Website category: auto
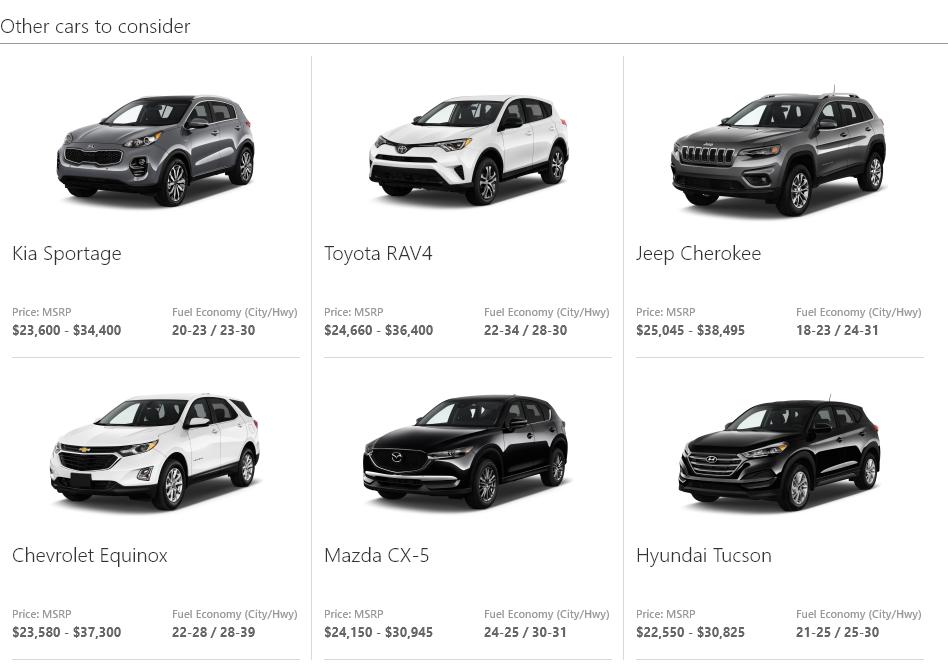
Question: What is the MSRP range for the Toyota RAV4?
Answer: $24,660 - $36,400

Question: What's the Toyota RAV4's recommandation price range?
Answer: $24,660 - $36,400

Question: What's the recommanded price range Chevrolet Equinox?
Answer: $23,580 - $37,300

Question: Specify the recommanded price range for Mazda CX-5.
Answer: $24,150 - $30,945

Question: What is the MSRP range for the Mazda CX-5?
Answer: $24,150 - $30,945

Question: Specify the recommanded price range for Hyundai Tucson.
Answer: $22,550 - $30,825

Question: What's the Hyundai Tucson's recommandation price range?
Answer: $22,550 - $30,825

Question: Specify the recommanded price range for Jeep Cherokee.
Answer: $25,045 - $38,495

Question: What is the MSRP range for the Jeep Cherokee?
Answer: $25,045 - $38,495

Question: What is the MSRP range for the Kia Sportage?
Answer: $23,600 - $34,400

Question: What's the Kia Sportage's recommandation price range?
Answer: $23,600 - $34,400

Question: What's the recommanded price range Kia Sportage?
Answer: $23,600 - $34,400

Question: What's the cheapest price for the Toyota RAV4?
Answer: $24,660

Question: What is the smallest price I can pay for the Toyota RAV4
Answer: $24,660

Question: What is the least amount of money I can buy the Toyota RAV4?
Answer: $24,660

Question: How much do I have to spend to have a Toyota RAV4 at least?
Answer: $24,660

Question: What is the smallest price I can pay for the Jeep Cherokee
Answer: $25,045

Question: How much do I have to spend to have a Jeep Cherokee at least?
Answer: $25,045

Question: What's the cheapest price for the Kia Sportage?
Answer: $23,600

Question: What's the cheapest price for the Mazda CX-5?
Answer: $24,150

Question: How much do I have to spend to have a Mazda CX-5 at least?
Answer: $24,150

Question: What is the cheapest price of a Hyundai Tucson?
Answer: $22,550

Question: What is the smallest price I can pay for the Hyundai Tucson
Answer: $22,550

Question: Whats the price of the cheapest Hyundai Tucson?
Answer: $22,550

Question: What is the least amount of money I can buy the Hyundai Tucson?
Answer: $22,550

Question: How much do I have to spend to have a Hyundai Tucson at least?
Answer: $22,550

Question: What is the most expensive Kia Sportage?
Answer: $34,400

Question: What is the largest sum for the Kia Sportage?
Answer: $34,400

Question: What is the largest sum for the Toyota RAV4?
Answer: $36,400

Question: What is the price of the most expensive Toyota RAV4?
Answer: $36,400

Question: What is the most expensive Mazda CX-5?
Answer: $30,945

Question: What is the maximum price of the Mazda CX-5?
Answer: $30,945

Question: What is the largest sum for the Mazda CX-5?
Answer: $30,945

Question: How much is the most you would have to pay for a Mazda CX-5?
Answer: $30,945

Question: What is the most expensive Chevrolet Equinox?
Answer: $37,300

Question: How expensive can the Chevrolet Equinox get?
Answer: $37,300

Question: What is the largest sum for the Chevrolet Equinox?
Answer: $37,300

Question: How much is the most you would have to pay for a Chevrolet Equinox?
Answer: $37,300

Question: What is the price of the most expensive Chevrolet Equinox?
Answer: $37,300

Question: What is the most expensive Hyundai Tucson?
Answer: $30,825

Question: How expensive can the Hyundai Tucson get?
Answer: $30,825

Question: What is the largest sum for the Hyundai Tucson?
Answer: $30,825

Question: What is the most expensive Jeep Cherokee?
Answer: $38,495

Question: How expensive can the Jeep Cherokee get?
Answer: $38,495

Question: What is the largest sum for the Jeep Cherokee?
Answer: $38,495

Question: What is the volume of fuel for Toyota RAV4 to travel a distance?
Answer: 22-34 / 28-30

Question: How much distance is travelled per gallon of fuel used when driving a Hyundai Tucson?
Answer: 21-25 / 25-30

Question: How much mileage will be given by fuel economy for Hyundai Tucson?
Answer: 21-25 / 25-30

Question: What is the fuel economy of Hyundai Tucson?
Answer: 21-25 / 25-30

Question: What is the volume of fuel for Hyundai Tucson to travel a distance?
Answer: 21-25 / 25-30

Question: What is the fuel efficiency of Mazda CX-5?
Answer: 24-25 / 30-31

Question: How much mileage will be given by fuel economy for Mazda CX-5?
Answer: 24-25 / 30-31

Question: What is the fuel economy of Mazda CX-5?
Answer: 24-25 / 30-31

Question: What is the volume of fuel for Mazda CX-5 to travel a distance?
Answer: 24-25 / 30-31

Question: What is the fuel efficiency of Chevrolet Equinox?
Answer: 22-28 / 28-39

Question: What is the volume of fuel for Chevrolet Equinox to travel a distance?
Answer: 22-28 / 28-39

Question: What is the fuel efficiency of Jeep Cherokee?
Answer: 18-23 / 24-31

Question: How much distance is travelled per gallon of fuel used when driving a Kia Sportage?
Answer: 20-23 / 23-30

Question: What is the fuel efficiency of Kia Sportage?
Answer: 20-23 / 23-30

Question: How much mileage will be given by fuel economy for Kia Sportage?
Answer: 20-23 / 23-30

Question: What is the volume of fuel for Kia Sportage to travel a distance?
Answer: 20-23 / 23-30

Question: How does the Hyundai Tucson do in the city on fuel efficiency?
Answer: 21-25

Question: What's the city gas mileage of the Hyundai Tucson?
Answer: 21-25

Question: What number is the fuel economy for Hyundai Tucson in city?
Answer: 21-25